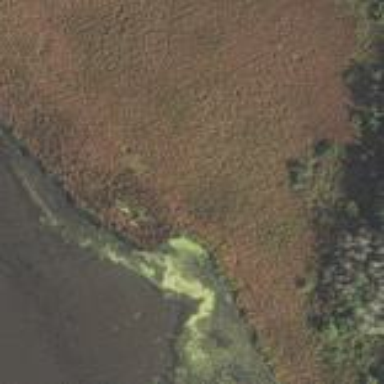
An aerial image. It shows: Marsh wetland.